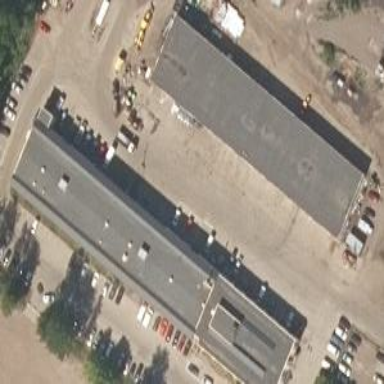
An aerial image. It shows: Building with gabled roof.